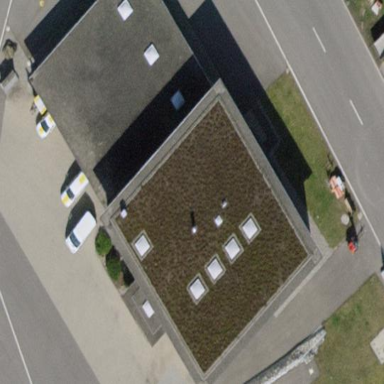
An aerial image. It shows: Transportation building.